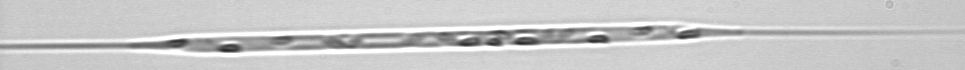
Label: Rhizosolenia